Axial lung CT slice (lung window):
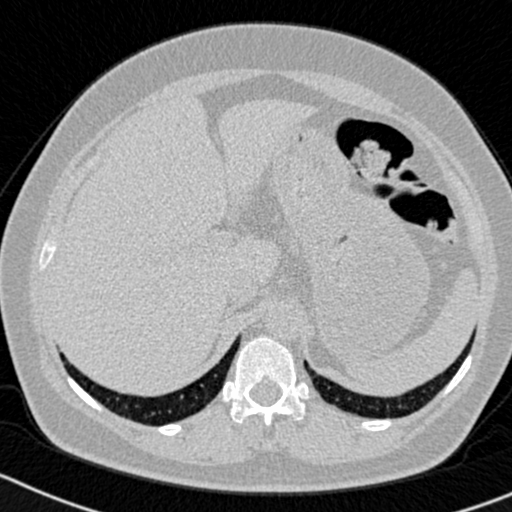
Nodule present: no